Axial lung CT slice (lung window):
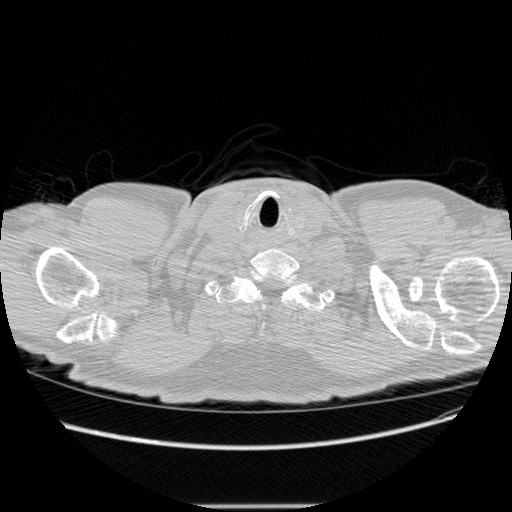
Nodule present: no